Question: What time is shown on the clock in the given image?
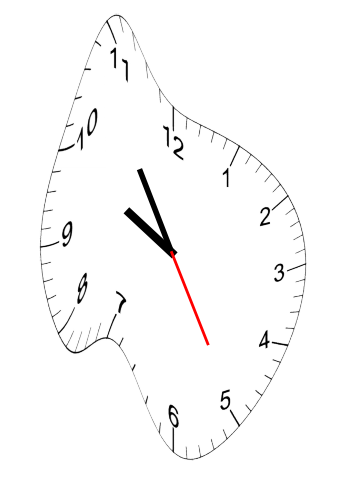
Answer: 09:54:25